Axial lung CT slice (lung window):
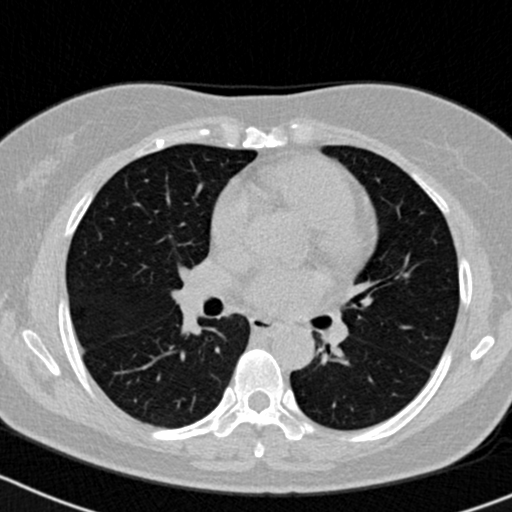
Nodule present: no